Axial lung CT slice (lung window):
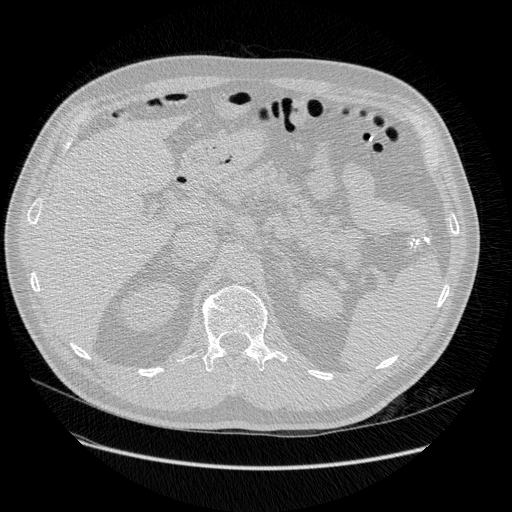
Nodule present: no